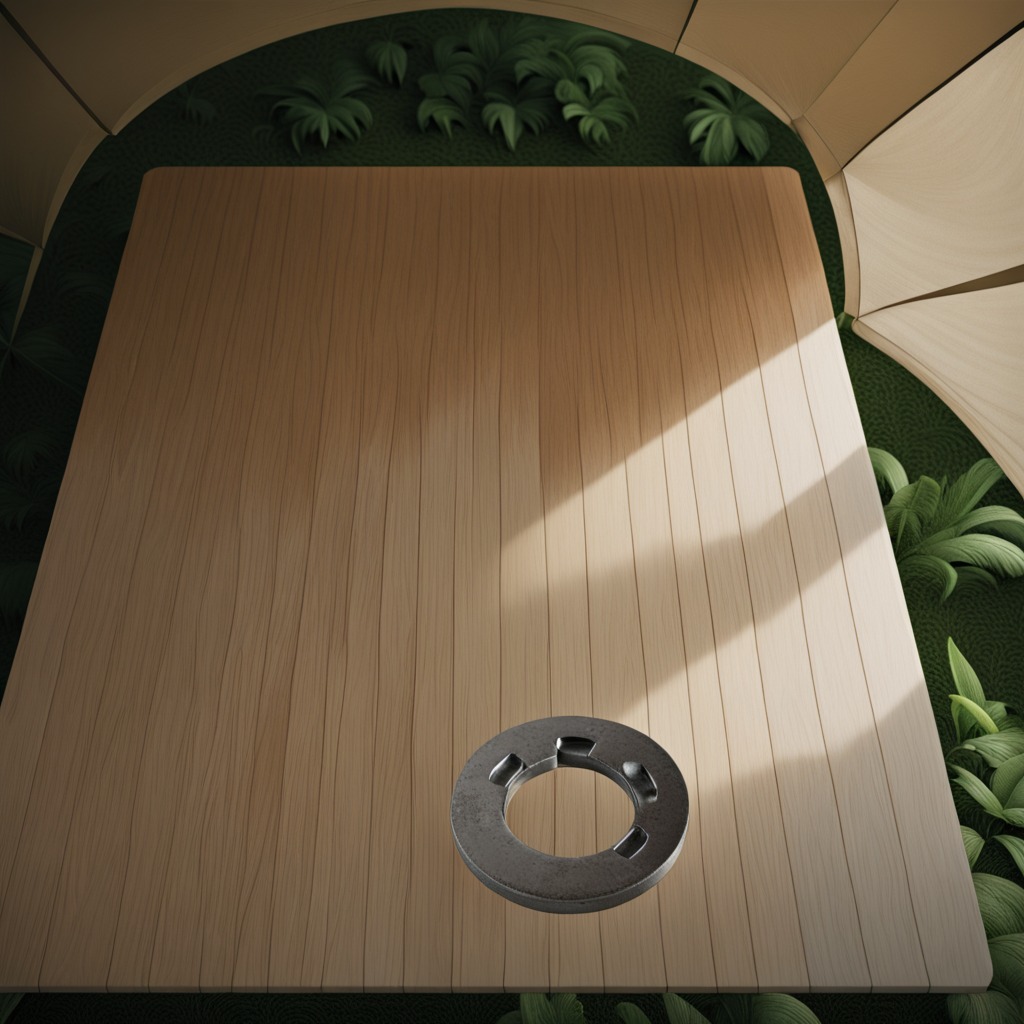
A flat metal washer is lying on a wooden table inside a jungle field workshop tent.